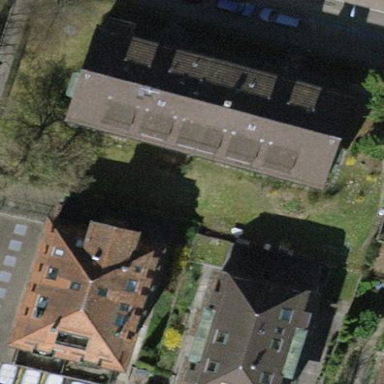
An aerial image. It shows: Image showing building with apartments.